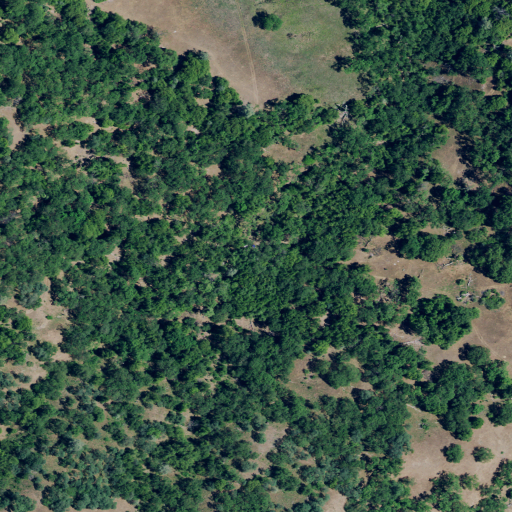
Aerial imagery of plain(s) in California named Van Horn Flats containing mixed forest, grassland, shrub, and evergreen forest